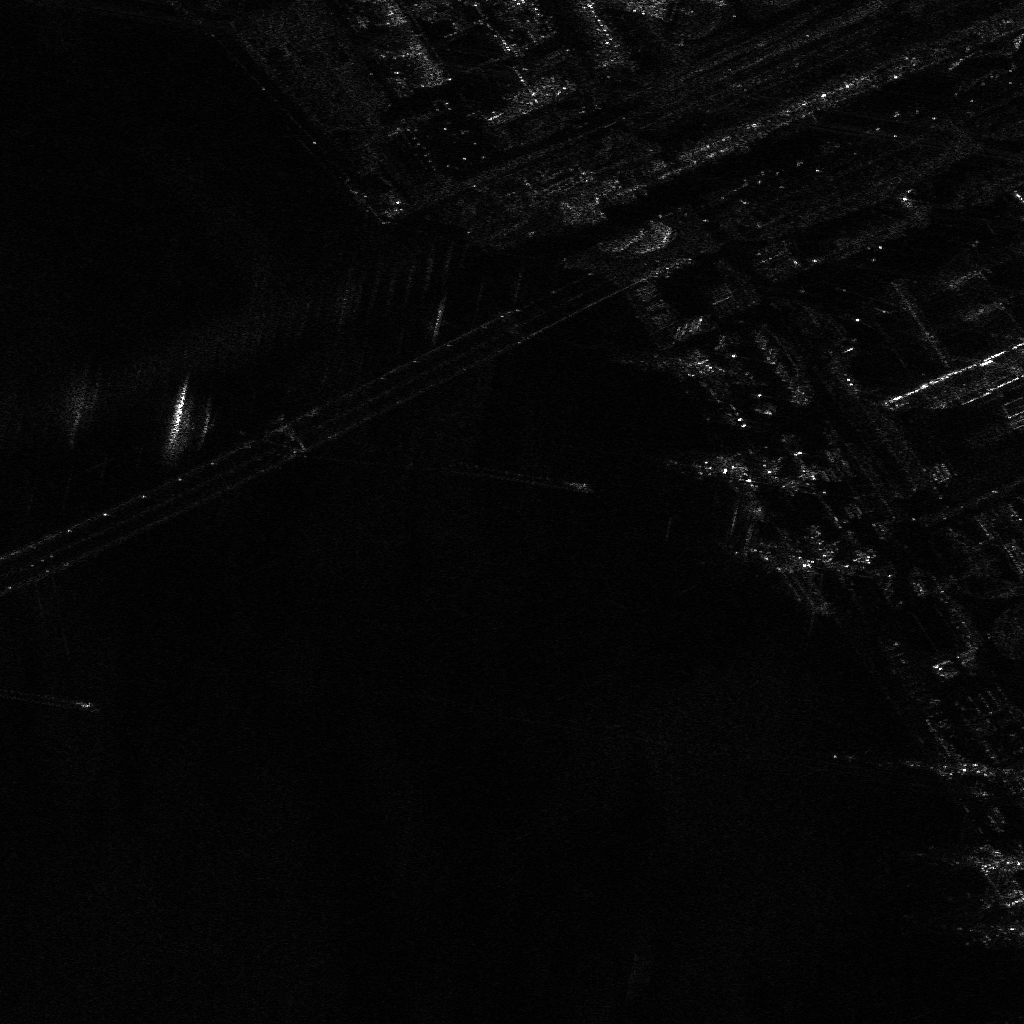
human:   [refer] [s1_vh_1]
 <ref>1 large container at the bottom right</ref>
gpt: <box>[[92, 87, 105, 90, 61]]</box>